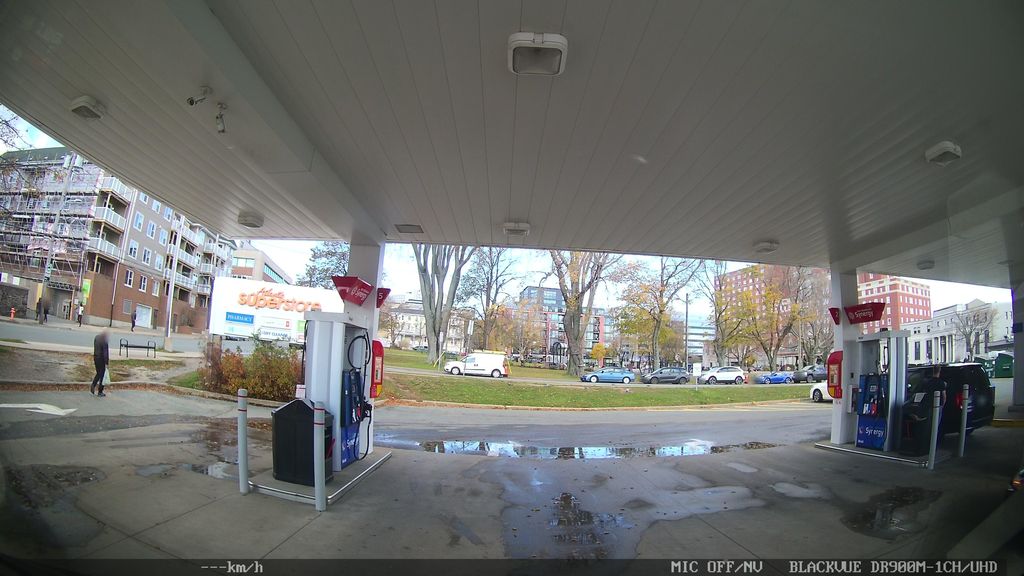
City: halifax